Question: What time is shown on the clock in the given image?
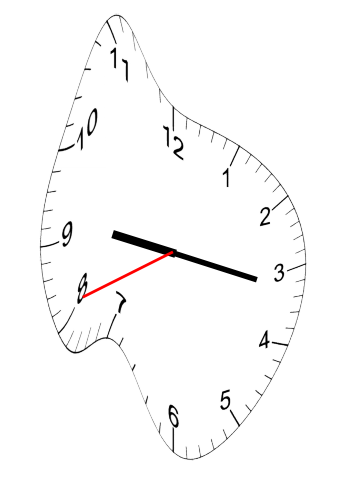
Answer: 09:16:41